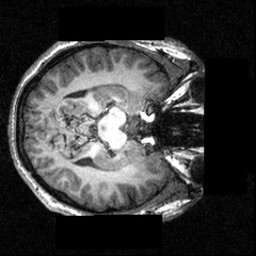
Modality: T1w
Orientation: axial
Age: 18
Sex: male
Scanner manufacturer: siemens
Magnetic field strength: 3.951 T
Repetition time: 1.5 s
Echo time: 0.00335 s